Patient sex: M
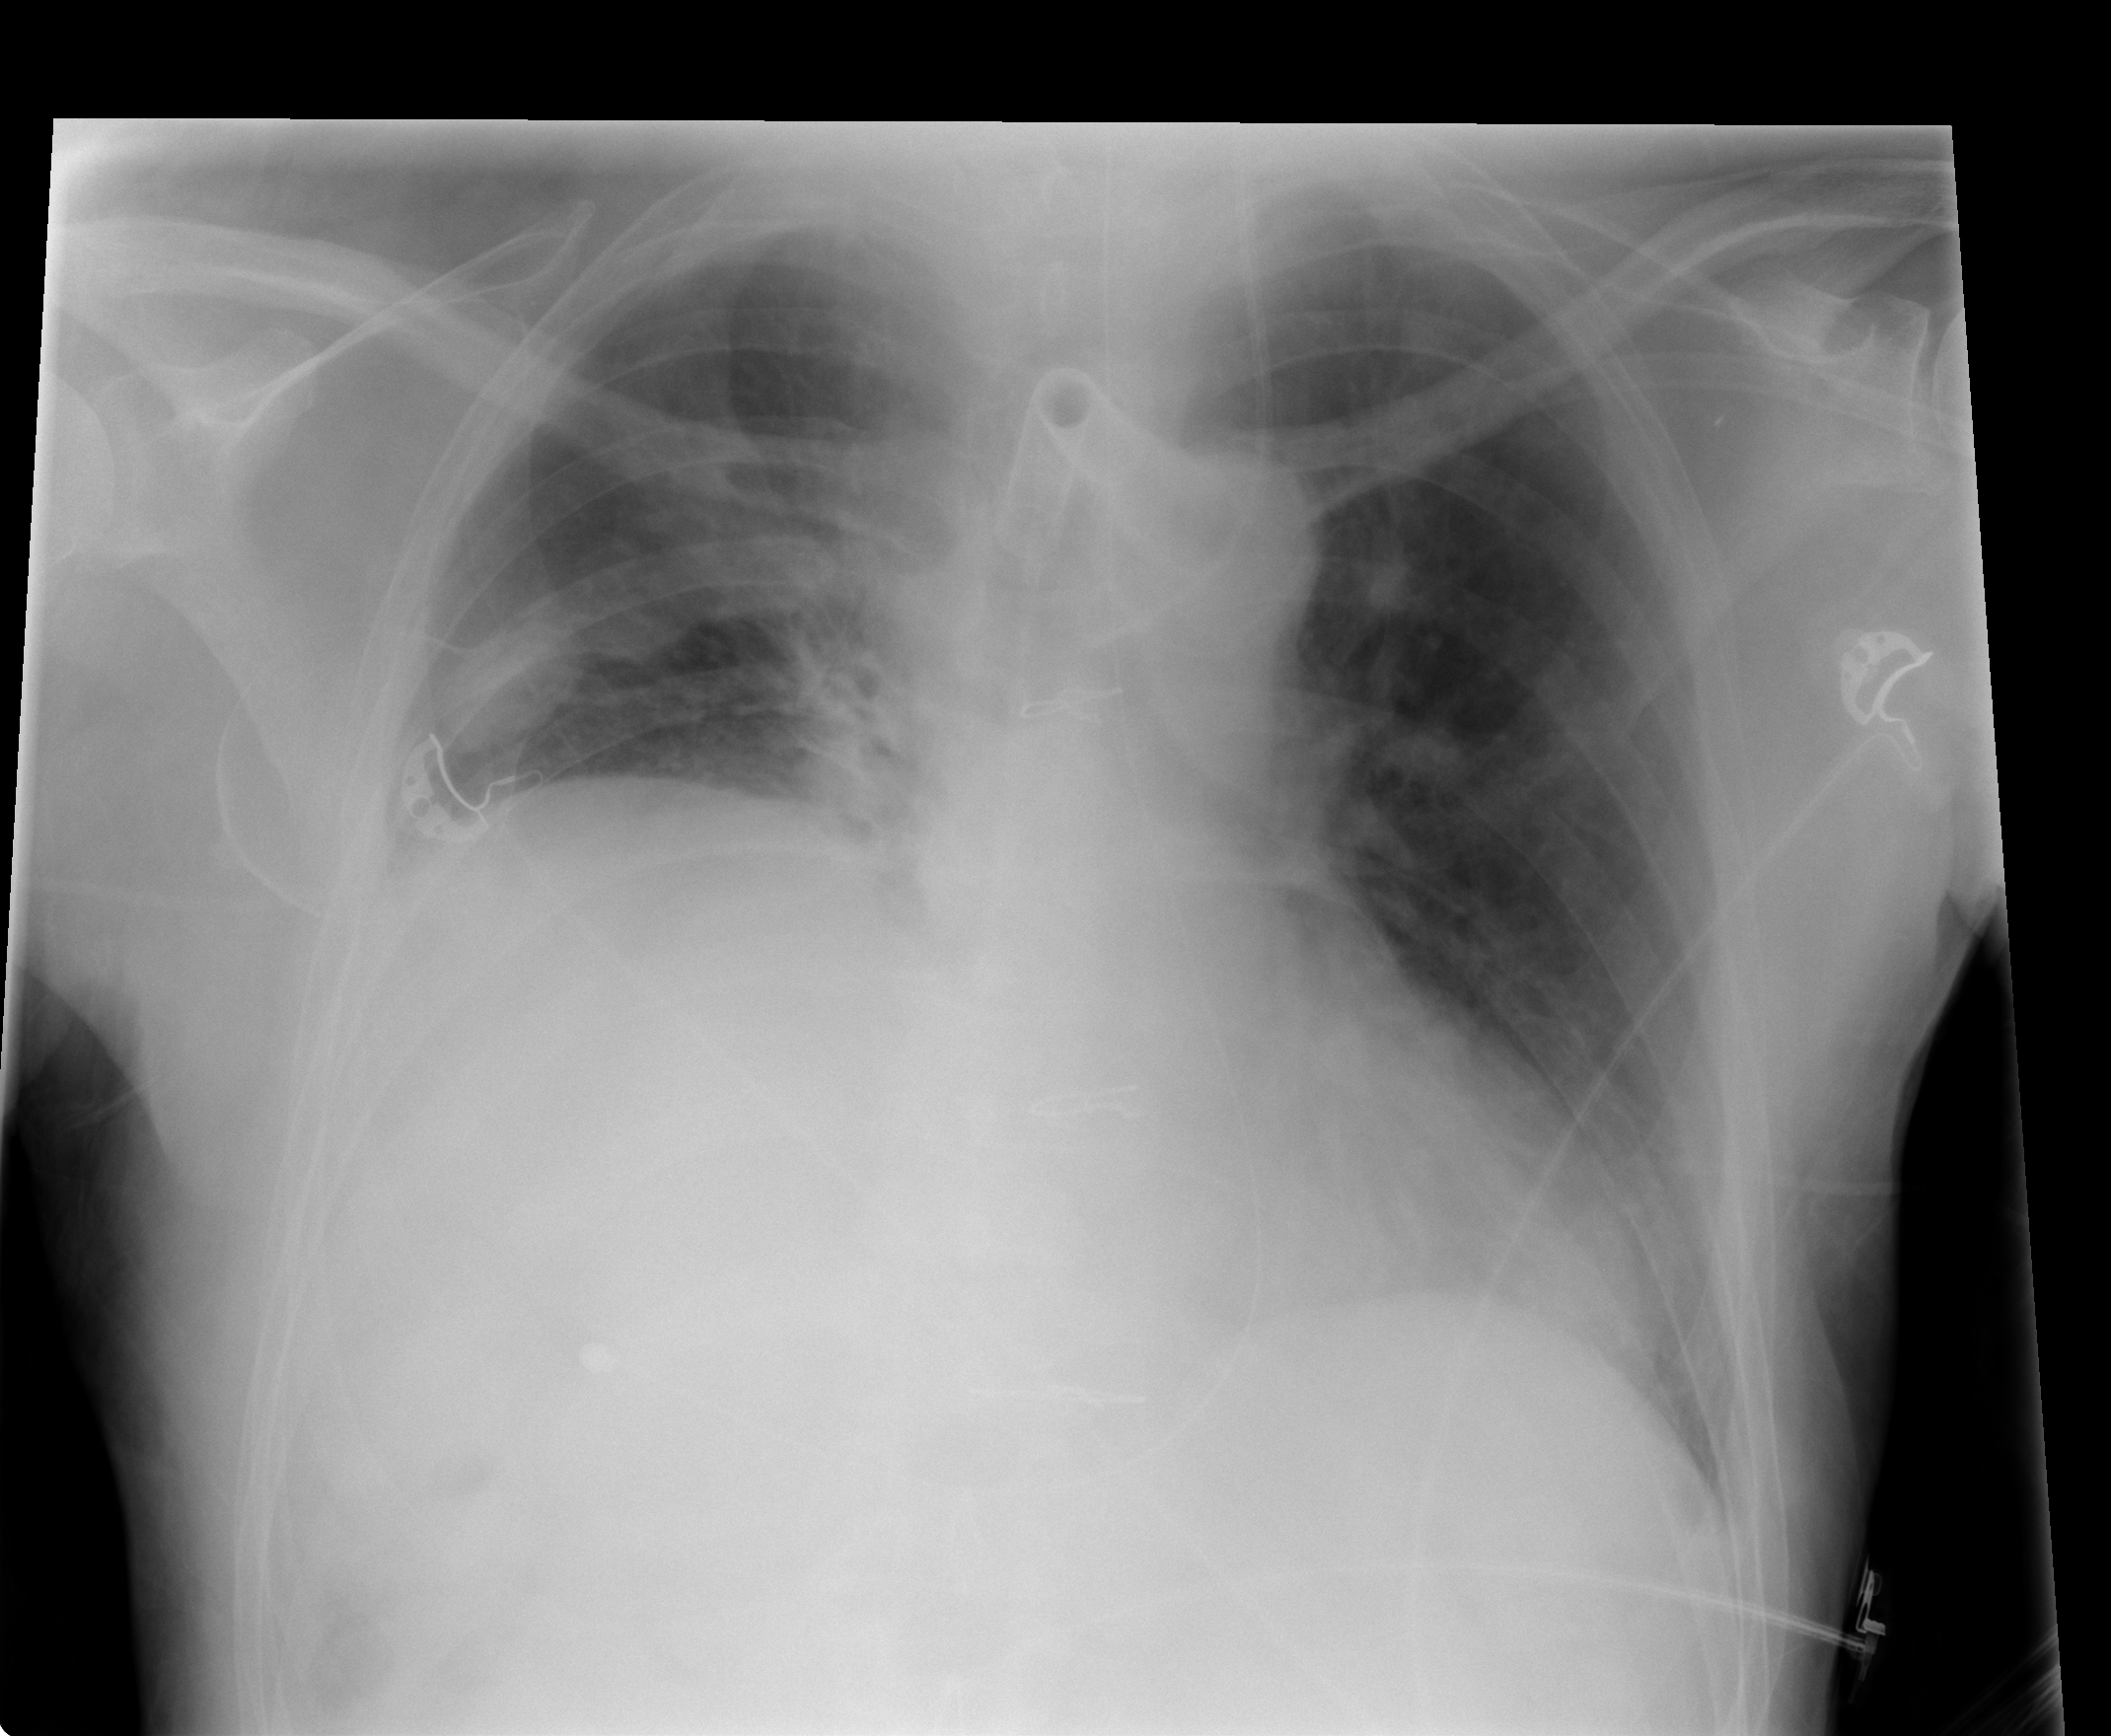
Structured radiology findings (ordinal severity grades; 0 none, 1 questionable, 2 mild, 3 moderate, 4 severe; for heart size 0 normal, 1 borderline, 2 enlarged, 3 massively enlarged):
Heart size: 0
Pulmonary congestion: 2
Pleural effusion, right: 2
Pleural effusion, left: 0
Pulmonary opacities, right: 1
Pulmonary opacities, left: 1
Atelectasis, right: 2
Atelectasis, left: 0